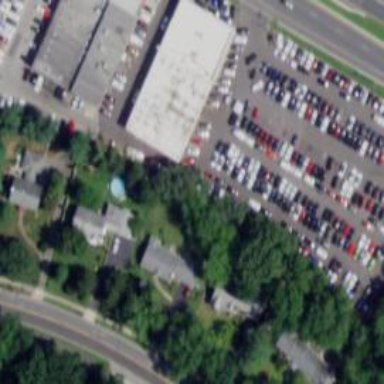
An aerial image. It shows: Building that houses car shop.